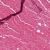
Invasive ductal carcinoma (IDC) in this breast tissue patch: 0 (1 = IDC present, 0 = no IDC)